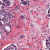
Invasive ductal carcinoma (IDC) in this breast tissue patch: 1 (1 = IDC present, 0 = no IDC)